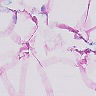
Metastatic tissue present: no